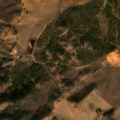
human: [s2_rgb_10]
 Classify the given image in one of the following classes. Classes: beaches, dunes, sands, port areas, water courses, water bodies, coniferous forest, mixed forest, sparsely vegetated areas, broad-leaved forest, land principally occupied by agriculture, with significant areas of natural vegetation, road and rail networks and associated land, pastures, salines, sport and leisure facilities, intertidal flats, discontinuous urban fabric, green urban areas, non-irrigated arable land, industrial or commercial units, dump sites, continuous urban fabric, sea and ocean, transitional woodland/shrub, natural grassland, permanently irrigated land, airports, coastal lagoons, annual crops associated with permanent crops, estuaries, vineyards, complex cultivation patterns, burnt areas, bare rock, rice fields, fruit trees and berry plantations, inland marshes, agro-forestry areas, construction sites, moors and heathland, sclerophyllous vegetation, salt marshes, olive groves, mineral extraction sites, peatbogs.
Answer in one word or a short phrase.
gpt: non-irrigated arable land, pastures, agro-forestry areas, broad-leaved forest, transitional woodland/shrub